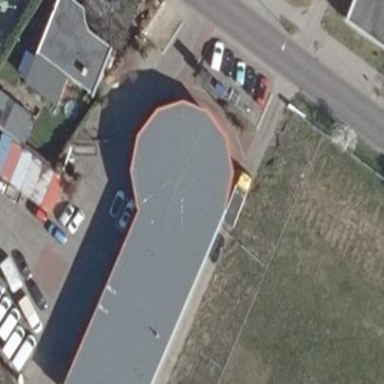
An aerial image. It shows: Building used as car repair shop.